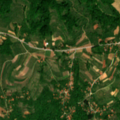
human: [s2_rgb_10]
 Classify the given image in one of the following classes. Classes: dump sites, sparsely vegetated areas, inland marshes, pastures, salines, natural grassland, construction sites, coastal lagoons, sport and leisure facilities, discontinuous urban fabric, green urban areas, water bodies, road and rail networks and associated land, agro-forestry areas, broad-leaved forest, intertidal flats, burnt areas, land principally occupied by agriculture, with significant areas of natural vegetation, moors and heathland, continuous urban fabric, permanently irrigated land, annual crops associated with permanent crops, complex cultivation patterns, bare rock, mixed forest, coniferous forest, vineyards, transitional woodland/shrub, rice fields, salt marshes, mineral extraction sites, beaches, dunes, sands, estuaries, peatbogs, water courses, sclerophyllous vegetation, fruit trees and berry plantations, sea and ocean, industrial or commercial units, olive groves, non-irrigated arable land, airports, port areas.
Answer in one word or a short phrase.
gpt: non-irrigated arable land, complex cultivation patterns, land principally occupied by agriculture, with significant areas of natural vegetation, broad-leaved forest